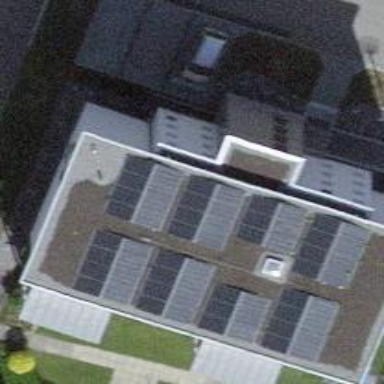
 consisting of solar photovoltaic panels."